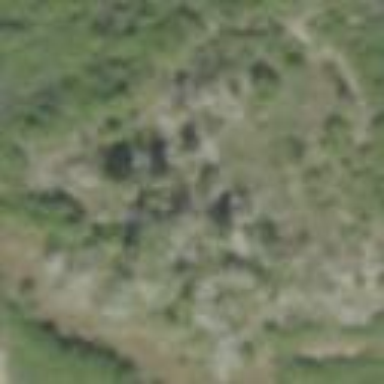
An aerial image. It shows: Mixed leaf woodland.